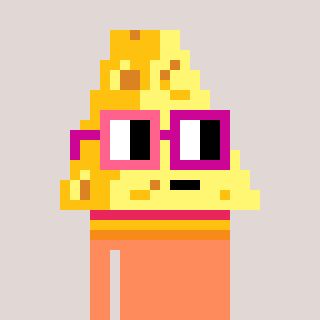
a pixel art character with square pink and red glasses, a cheese-shaped head and a peachy-colored body on a warm background